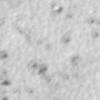
Label: no_change